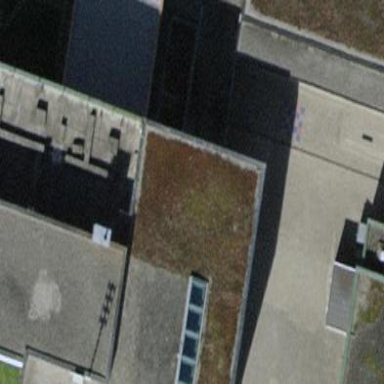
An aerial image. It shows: School building.